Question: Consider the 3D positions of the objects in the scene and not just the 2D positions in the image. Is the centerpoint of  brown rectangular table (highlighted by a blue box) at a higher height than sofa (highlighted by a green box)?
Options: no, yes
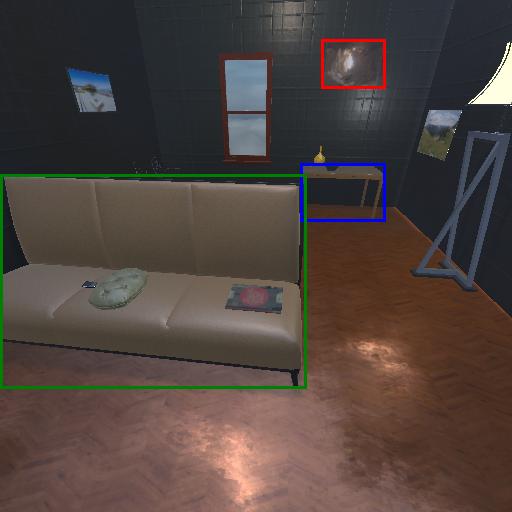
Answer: no